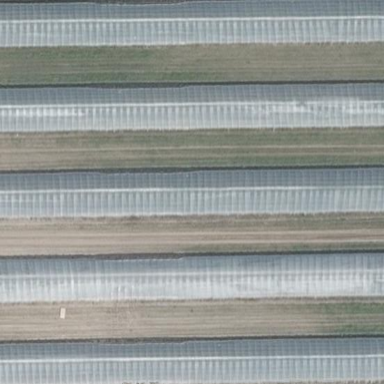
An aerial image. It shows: Greenhouse.